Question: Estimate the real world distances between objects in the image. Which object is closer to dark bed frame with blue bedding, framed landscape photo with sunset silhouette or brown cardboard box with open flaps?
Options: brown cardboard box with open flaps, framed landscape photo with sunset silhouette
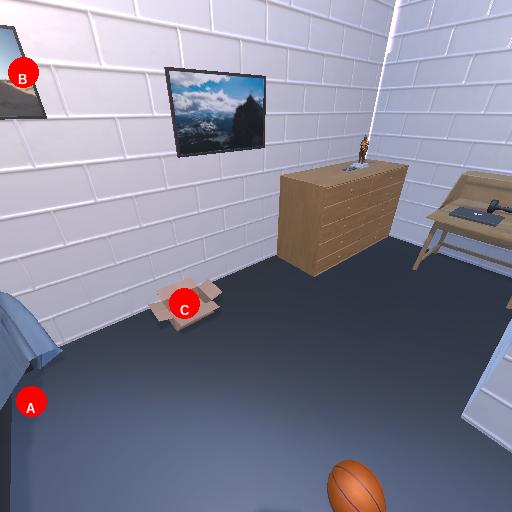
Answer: brown cardboard box with open flaps